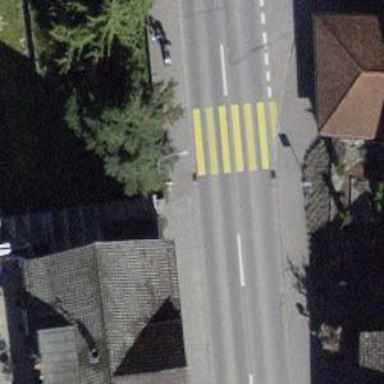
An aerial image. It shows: Marked crossing with zebra stripes on the road.